Interaction volume radius: 10 \u00c5
Interaction volume height: 20 \u00c5
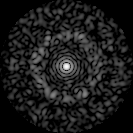
Disorder parameter: 0.819